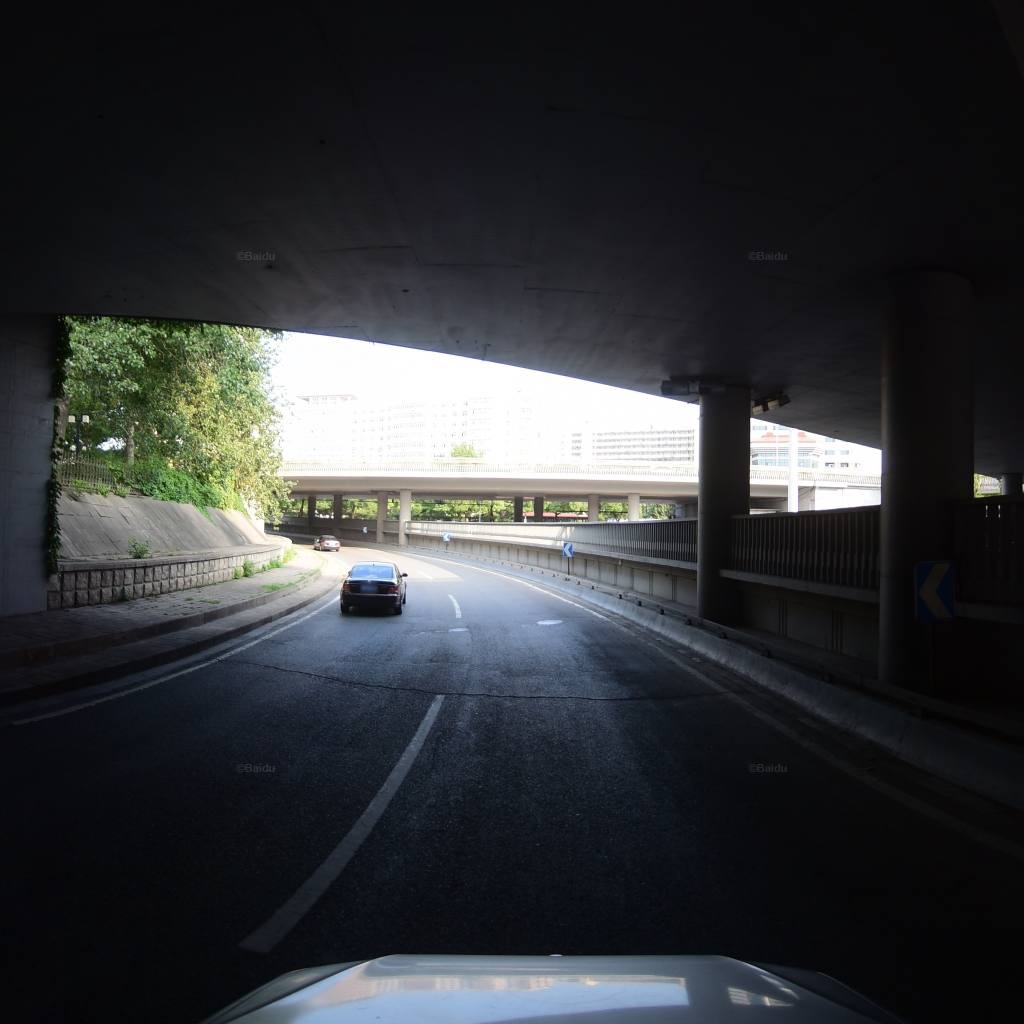
Region: Xicheng
Road damage annotations: transverse crack